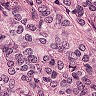
Metastatic tissue present: yes